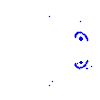
Particle: pion